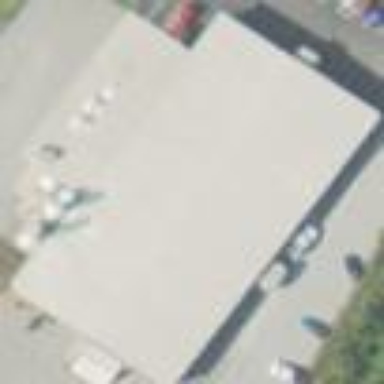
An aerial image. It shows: Building that is gas station.